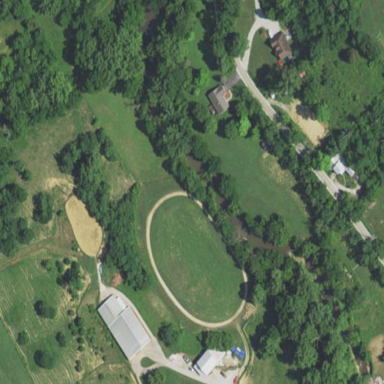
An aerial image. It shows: Equestrian pitch for leisure land activities.